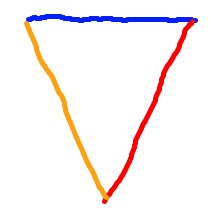
Shape: triangle